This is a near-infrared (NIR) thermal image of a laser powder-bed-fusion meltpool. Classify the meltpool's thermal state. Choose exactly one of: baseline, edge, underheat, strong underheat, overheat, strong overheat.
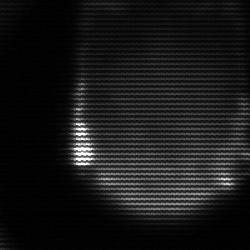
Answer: edge